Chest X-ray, PA view. Patient: 52 years old, sex F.
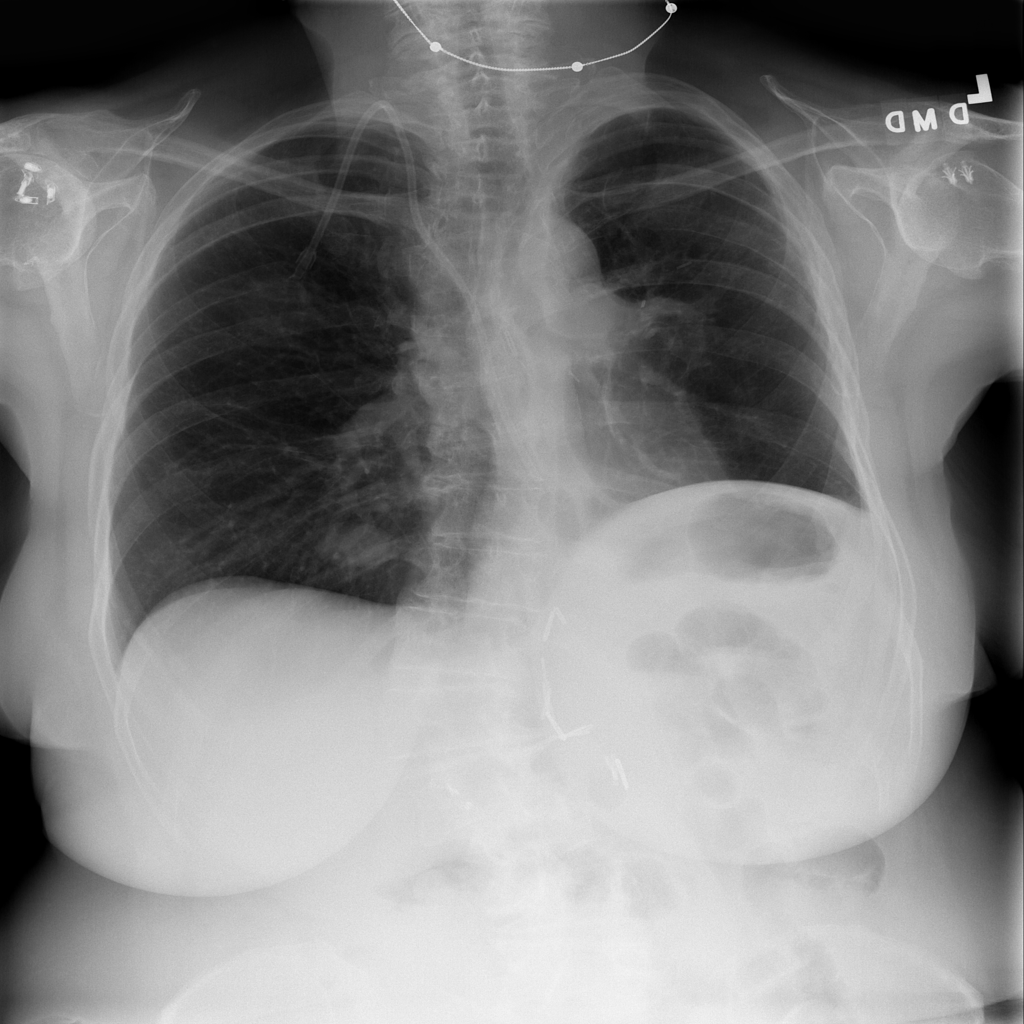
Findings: No Finding